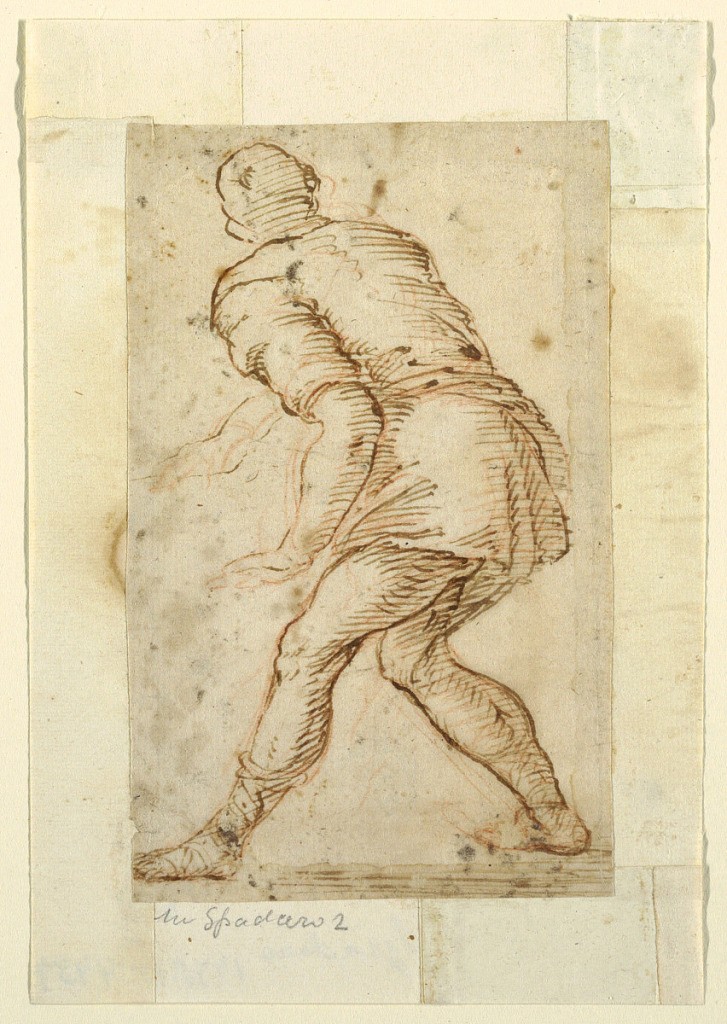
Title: Figural Study of a Man
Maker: Domenico Gargiulo, called Micco Spadaro, Italian, 1609 - 1675
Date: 1630–1640
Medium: Red chalk, pen and ink on paper
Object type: Drawing
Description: Figure of a crouching man, shown from behind.